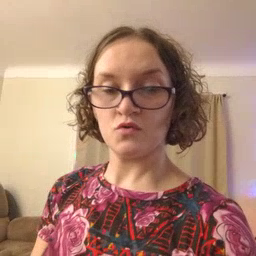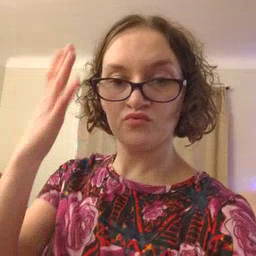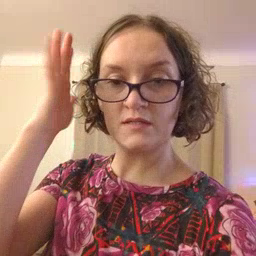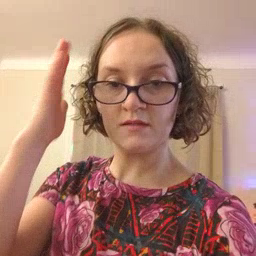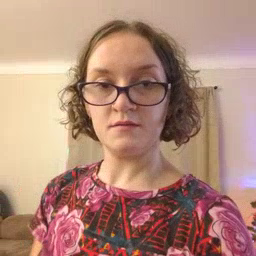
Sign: tree